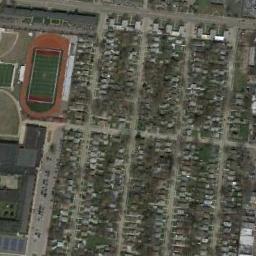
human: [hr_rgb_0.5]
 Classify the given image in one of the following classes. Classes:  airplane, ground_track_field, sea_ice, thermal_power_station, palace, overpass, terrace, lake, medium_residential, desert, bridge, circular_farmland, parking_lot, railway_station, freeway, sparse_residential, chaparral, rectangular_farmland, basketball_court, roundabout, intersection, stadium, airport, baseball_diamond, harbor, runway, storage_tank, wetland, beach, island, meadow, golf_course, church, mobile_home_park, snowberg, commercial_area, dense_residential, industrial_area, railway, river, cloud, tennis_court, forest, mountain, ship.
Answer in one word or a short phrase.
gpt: ground_track_field